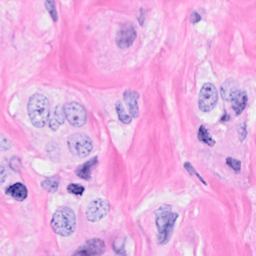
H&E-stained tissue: Breast